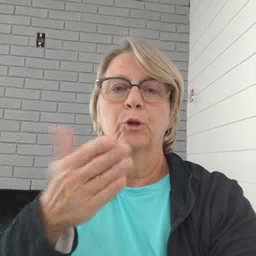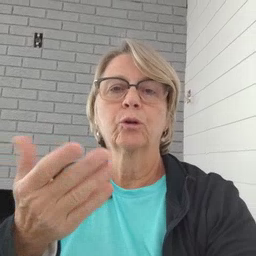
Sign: book